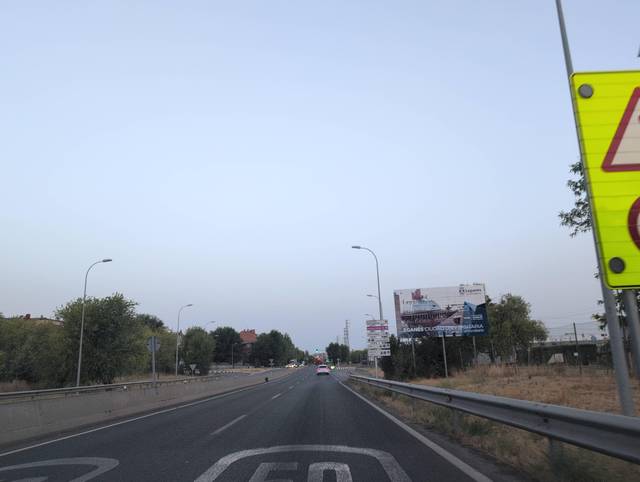
Region: Spain
Coordinates: 40.321, -3.751